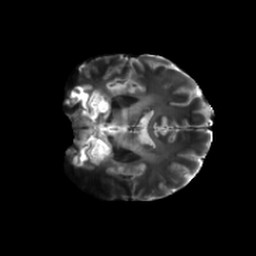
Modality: T2w
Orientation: coronal
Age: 30
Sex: female
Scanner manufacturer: siemens
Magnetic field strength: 6.98 T
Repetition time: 7.776 s
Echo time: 0.076 s